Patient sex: F
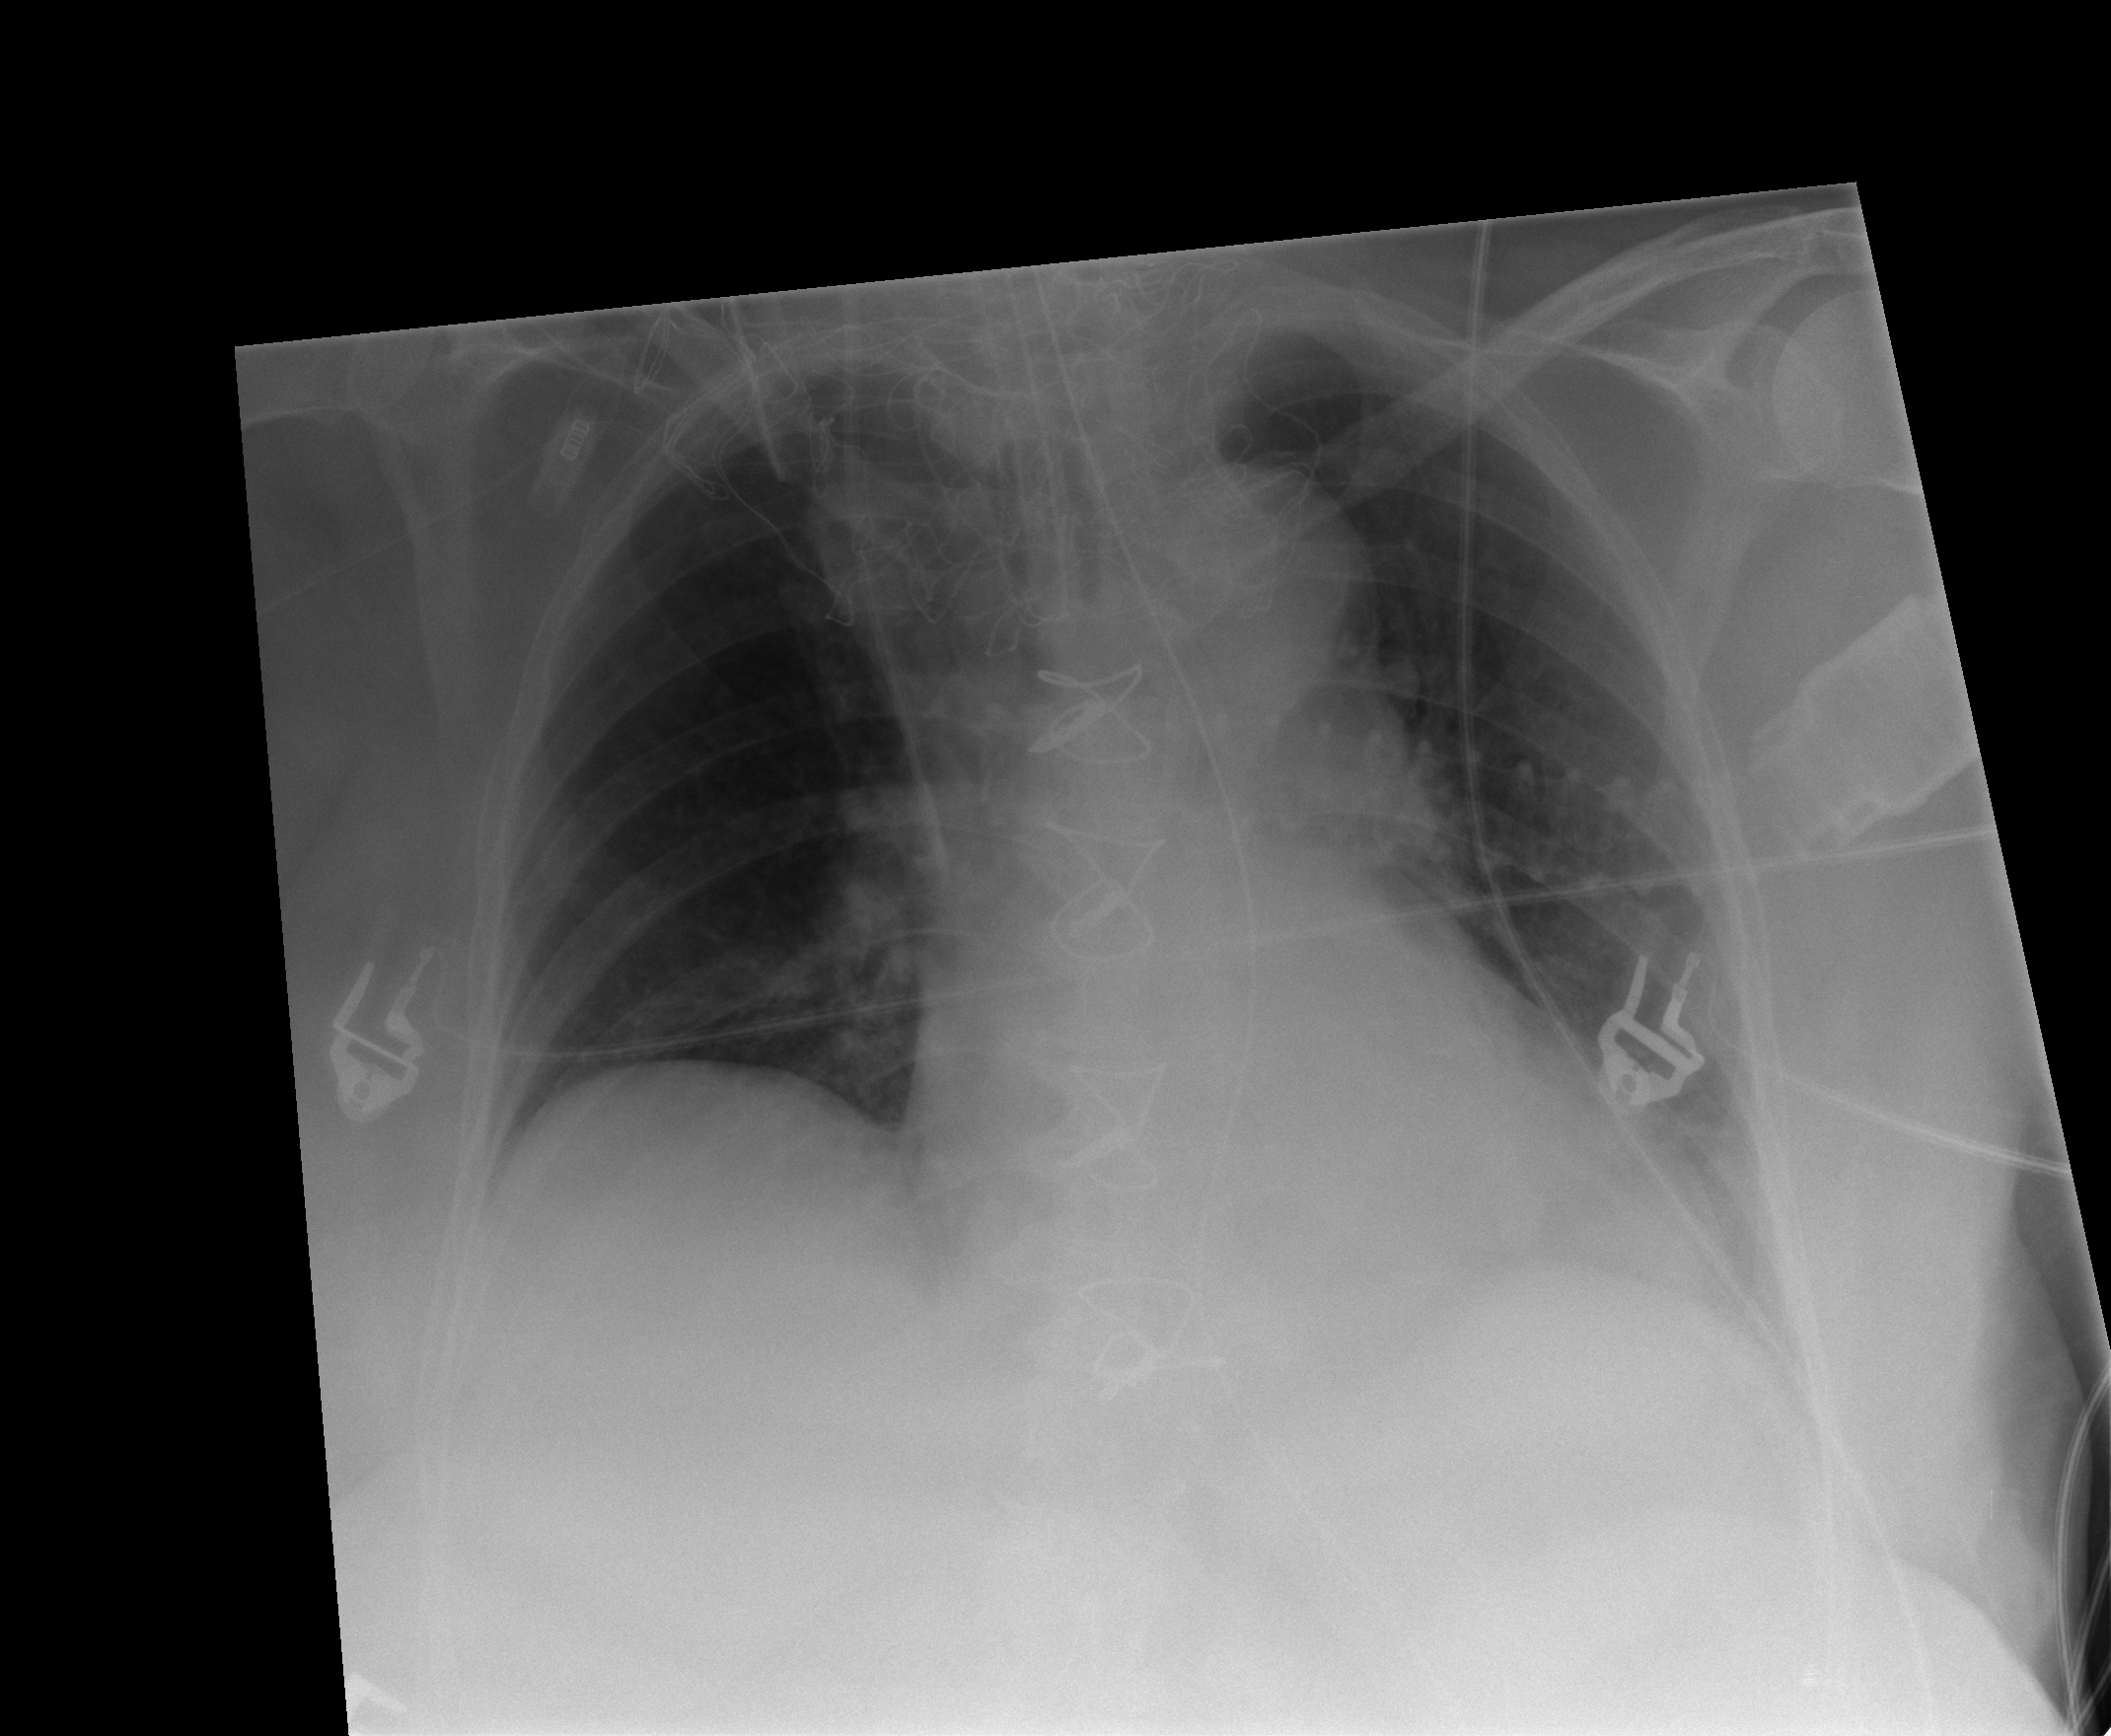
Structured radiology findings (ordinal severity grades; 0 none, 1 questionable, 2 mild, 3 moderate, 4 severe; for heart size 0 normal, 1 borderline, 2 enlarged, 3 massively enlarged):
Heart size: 0
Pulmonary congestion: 1
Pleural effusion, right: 0
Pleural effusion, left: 1
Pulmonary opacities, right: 0
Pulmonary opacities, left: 0
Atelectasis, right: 2
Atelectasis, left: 2